Interaction volume radius: 10 \u00c5
Interaction volume height: 15 \u00c5
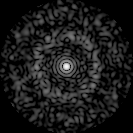
Disorder parameter: 0.8483